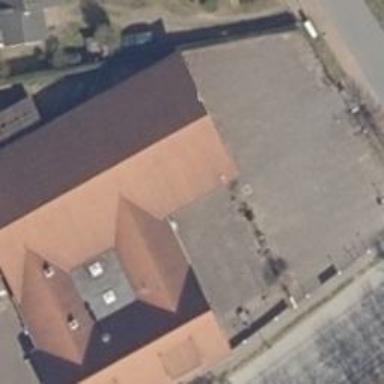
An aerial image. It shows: Building that houses bowling alley.